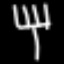
Label: fork